Field crop: maize
Growth stage: 2
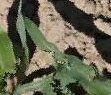
Species: maize